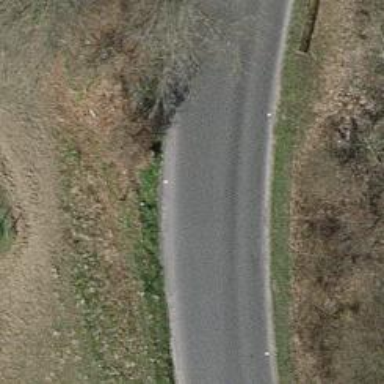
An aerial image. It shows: Unclassified road with asphalt surface.